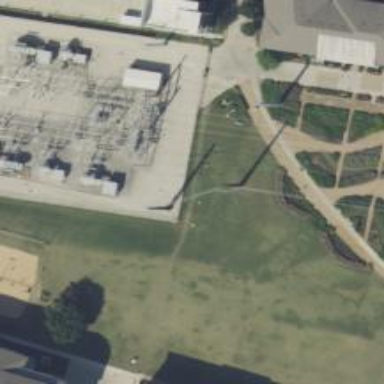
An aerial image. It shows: Switch for power supply.